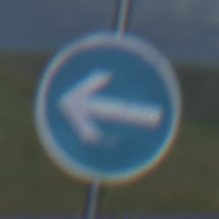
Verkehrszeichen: VorgeschriebeneFahrtrichtungHierLinks
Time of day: Night
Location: Outdoor (Nature)
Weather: PartlyCloudy
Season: NotSpecified
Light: Natural